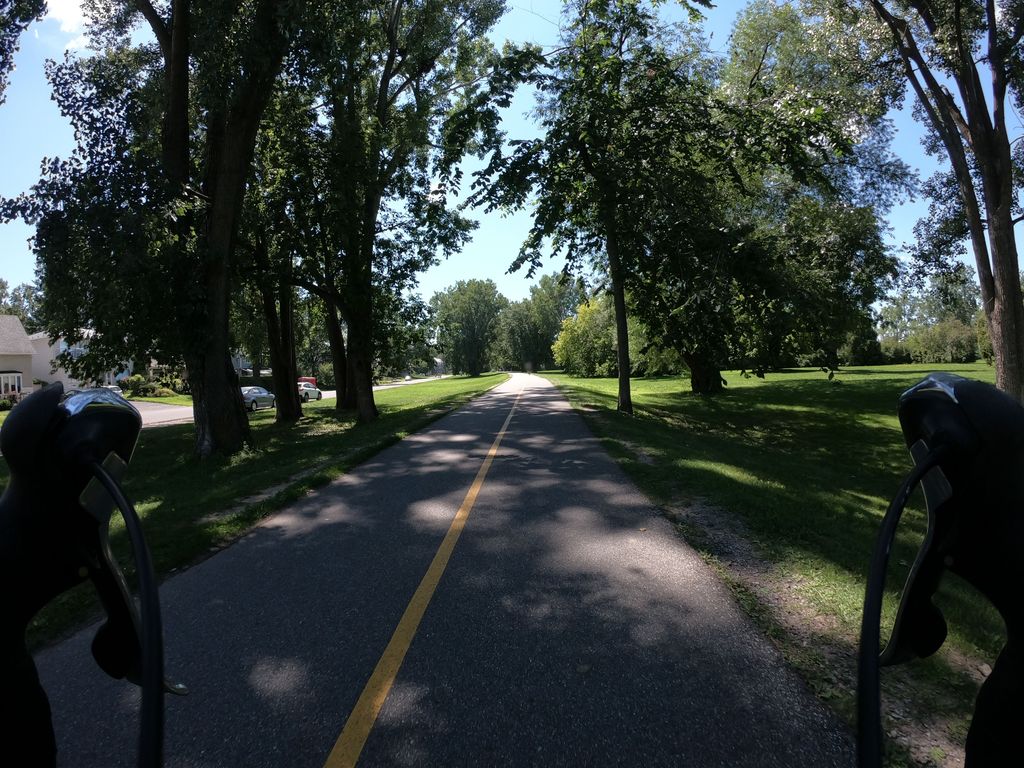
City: ottawa-gatineau